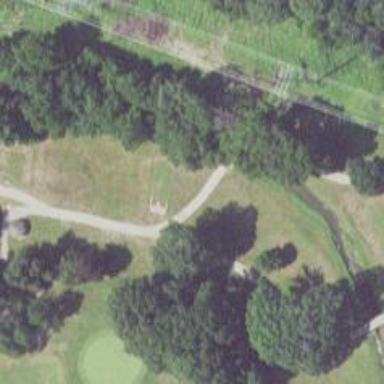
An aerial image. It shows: Service road that includes bridge over golf cart path.